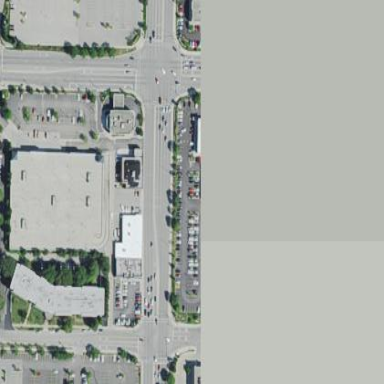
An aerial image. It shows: Retail area.